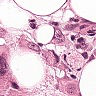
Metastatic tissue present: yes